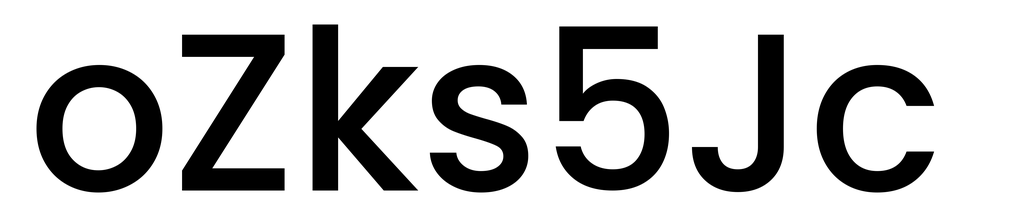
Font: Poppins-Medium